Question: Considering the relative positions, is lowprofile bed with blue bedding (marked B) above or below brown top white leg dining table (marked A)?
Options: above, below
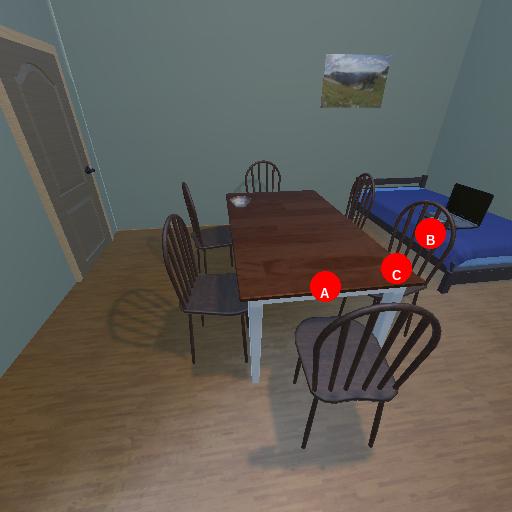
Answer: above